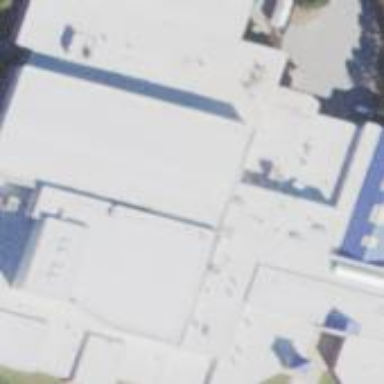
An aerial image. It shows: Building with flat white roof.